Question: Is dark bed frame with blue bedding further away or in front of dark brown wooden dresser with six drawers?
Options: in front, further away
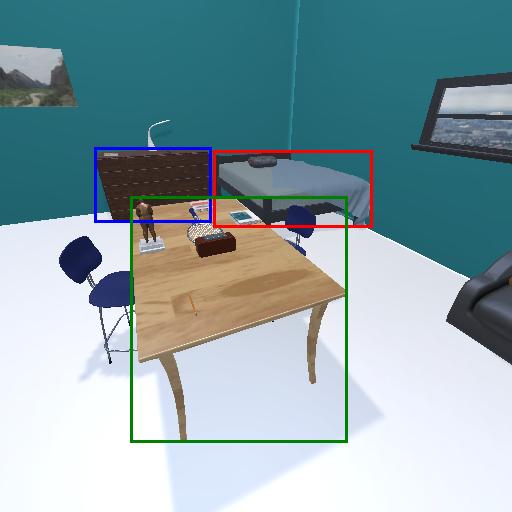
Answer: in front